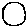
Label: circle